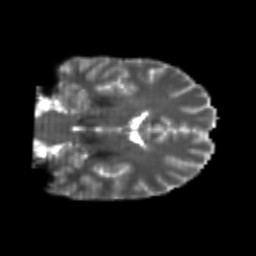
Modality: T2w
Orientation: coronal
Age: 25
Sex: male
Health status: healthy
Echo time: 0.074 s